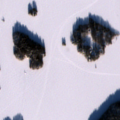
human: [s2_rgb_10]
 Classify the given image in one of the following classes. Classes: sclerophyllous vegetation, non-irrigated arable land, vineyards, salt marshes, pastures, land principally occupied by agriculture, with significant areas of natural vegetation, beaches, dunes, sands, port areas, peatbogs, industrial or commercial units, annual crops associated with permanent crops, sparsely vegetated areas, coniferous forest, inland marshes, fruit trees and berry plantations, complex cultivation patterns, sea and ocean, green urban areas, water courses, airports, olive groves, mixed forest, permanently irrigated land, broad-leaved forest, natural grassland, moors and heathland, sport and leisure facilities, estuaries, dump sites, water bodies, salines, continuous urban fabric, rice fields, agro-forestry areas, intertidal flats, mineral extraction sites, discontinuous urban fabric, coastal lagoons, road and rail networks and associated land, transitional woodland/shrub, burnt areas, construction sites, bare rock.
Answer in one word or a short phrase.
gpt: land principally occupied by agriculture, with significant areas of natural vegetation, water bodies